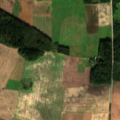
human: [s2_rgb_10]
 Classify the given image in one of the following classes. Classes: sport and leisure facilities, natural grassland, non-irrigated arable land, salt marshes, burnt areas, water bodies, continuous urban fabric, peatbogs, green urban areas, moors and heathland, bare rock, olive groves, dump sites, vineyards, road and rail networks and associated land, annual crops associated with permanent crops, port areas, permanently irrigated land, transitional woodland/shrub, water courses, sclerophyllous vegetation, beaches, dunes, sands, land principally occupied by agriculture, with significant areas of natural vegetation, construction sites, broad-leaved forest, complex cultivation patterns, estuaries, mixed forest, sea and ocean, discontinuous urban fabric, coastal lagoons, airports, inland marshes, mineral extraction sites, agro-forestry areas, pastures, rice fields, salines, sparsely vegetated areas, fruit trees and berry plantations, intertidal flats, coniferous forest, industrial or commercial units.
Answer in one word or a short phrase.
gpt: non-irrigated arable land, mixed forest